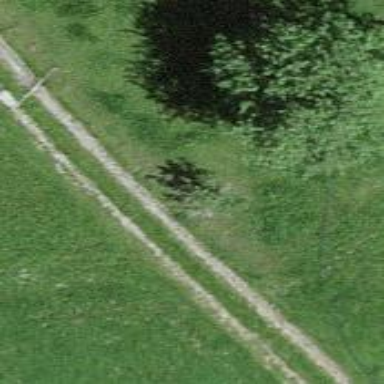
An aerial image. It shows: Grass track road with grade 5 tracktype.